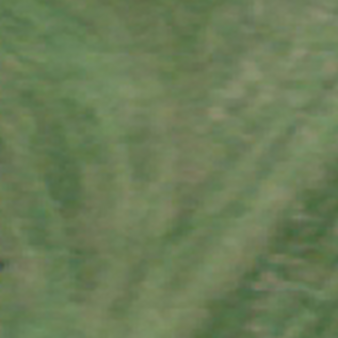
Label: other